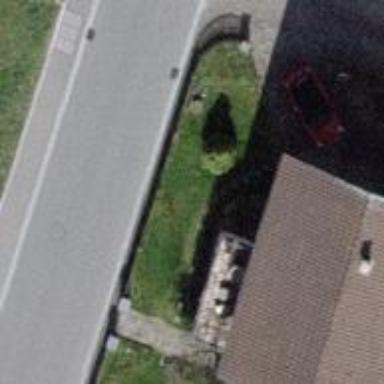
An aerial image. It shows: Detached building.